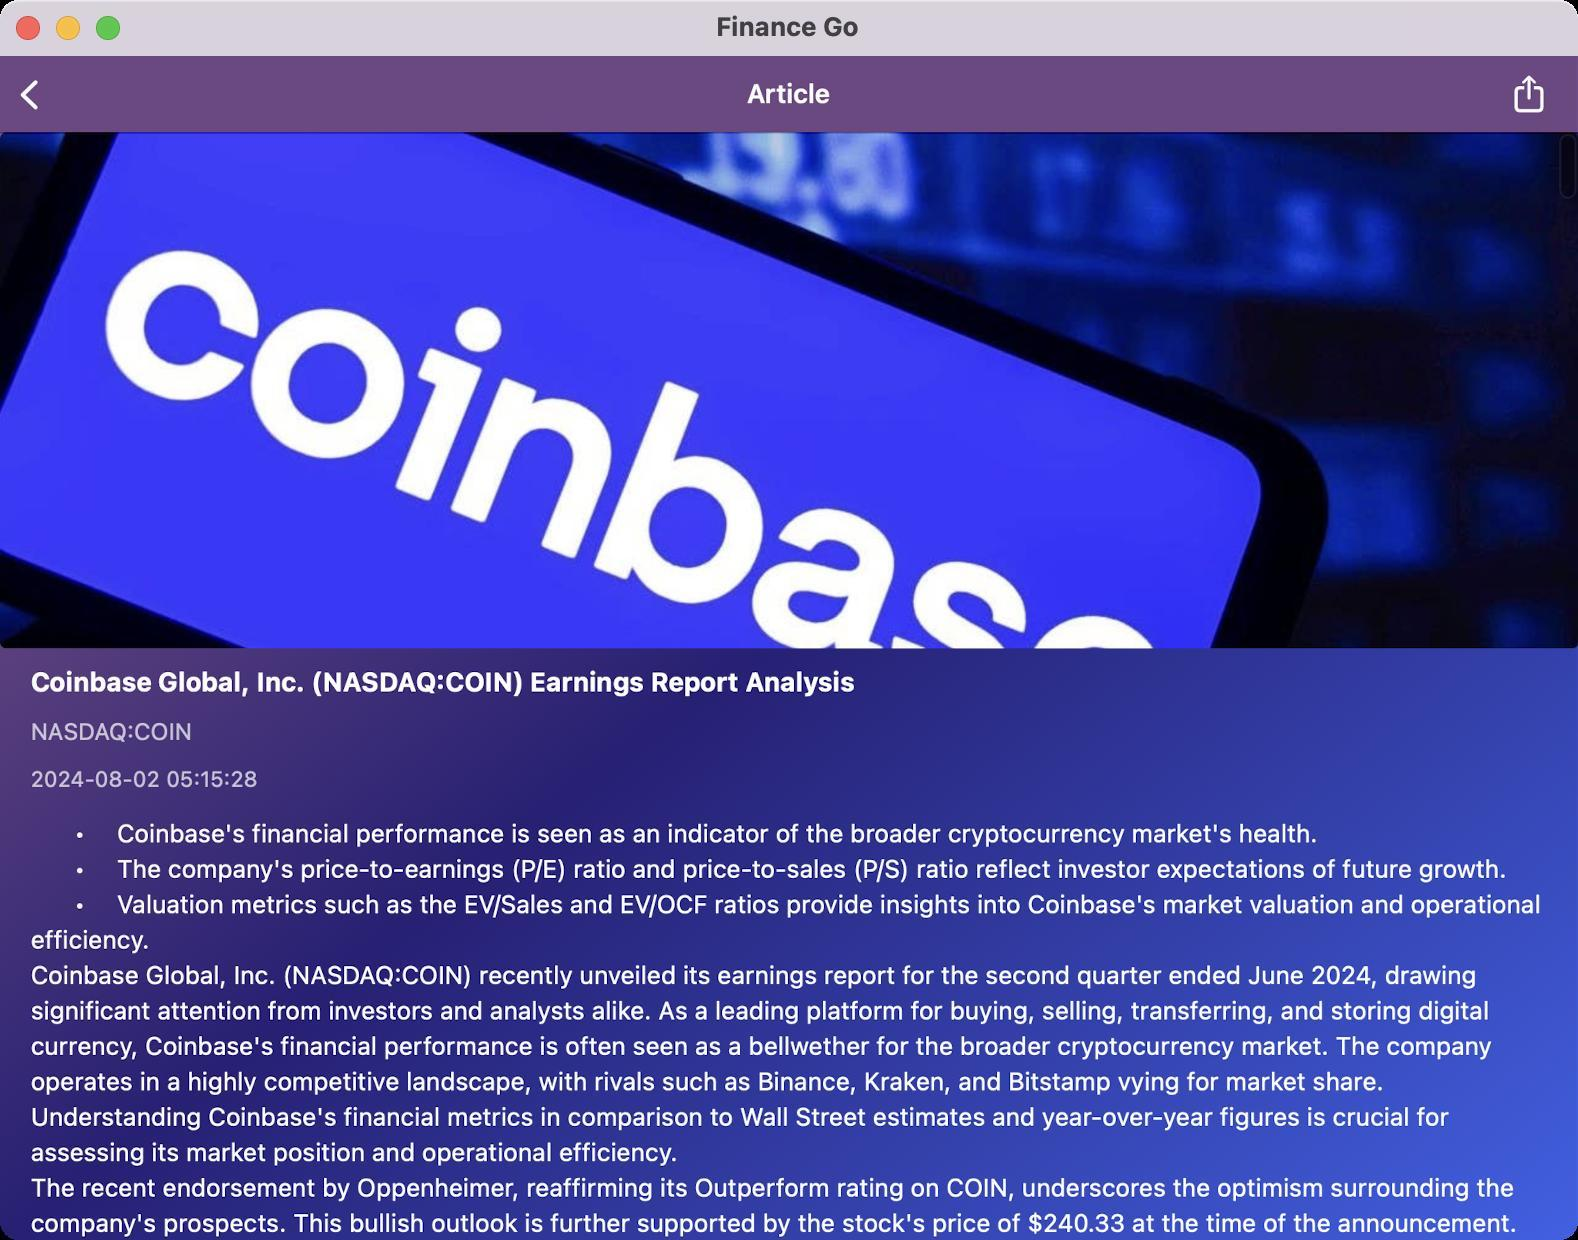
Accessibility tree:
{"name": "Finance_Go", "role": "AXWindow", "description": null, "role_description": "standard window", "value": null, "position": "352.00;95.00", "size": "789;620", "children": [{"name": null, "role": "AXGroup", "description": null, "role_description": "group", "value": null, "position": "0.00;0.00", "size": "789;620", "children": [{"name": null, "role": "AXGroup", "description": null, "role_description": "group", "value": null, "position": "0.00;0.00", "size": "789;621", "children": [{"name": null, "role": "AXGroup", "description": null, "role_description": "group", "value": null, "position": "0.00;0.00", "size": "789;621", "children": [{"name": null, "role": "AXGroup", "description": null, "role_description": "Nav bar", "value": null, "position": "0.00;27.72", "size": "789;38", "children": [{"name": null, "role": "AXButton", "description": "BNBUSD", "role_description": "back button", "value": null, "position": "0.00;30.03", "size": "34;34", "children": []}, {"name": null, "role": "AXHeading", "description": "Article", "role_description": "heading", "value": null, "position": "373.45;39.27", "size": "42;16", "children": []}, {"name": null, "role": "AXButton", "description": "navItem share", "role_description": "button", "value": null, "position": "746.90;30.03", "size": "33;34", "children": []}]}, {"name": null, "role": "AXGroup", "description": null, "role_description": "group", "value": null, "position": "0.00;0.00", "size": "789;621", "children": [{"name": null, "role": "AXGroup", "description": null, "role_description": "group", "value": null, "position": "0.00;0.00", "size": "789;621", "children": [{"name": null, "role": "AXGroup", "description": null, "role_description": "table", "value": null, "position": "0.00;66.22", "size": "789;554", "children": [{"name": null, "role": "AXGroup", "description": null, "role_description": "group", "value": "", "position": "0.00;66.22", "size": "789;940", "children": [{"name": null, "role": "AXStaticText", "description": "Coinbase Global, Inc. (NASDAQ:COIN) Earnings Report Analysis, NASDAQ:COIN, 2024-08-02 05:15:28, •\tCoinbase's financial performance is seen as an indicator of the broader cryptocurrency market's health.\n\t•\tThe company's price-to-earnings (P/E) ratio and price-to-sales (P/S) ratio reflect investor expectations of future growth.\n\t•\tValuation metrics such as the EV/Sales and EV/OCF ratios provide insights into Coinbase's market valuation and operational efficiency.\nCoinbase Global, Inc. (NASDAQ:COIN) recently unveiled its earnings report for the second quarter ended June 2024, drawing significant attention from investors and analysts alike. As a leading platform for buying, selling, transferring, and storing digital currency, Coinbase's financial performance is often seen as a bellwether for the broader cryptocurrency market. The company operates in a highly competitive landscape, with rivals such as Binance, Kraken, and Bitstamp vying for market share. Understanding Coinbase's financial metrics in comparison to Wall Street estimates and year-over-year figures is crucial for assessing its market position and operational efficiency.\nThe recent endorsement by Oppenheimer, reaffirming its Outperform rating on COIN, underscores the optimism surrounding the company's prospects. This bullish outlook is further supported by the stock's price of $240.33 at the time of the announcement. Such analyst ratings are pivotal, as they can influence investor sentiment and stock performance. The backing by Oppenheimer, especially in light of comments from influential figures like Trump, suggests confidence in Coinbase's strategic direction and its ability to capitalize on the evolving digital currency landscape.\nCoinbase's financial health can be gauged through several key financial metrics. The company's price-to-earnings (P/E) ratio of approximately 35.30 indicates the premium investors are willing to pay for its earnings, reflecting expectations of future growth. Similarly, the price-to-sales (P/S) ratio of about 11.07 highlights the value placed on the company's sales, suggesting robust revenue generation capabilities. These ratios are essential for investors to understand the company's valuation and growth prospects.\nFurther analysis of Coinbase's valuation metrics, such as the enterprise value to sales (EV/Sales) ratio of roughly 10.48 and the enterprise value to operating cash flow (EV/OCF) ratio of around 47.27, provides insights into the company's market valuation relative to its sales and cash flow. These figures indicate how the market values the company's overall business and its operational efficiency. Additionally, the earnings yield of approximately 2.83% offers an indication of the potential return on investment, while the debt-to-equity (D/E) ratio of about 0.53 shows a balanced financing strategy. The current ratio of 1.03 demonstrates the company's ability to meet its short-term obligations, further highlighting its financial stability.\nIn summary, Coinbase's latest earnings report and subsequent analysis by financial institutions like Oppenheimer reveal a company that is navigating the complexities of the cryptocurrency market with a strong financial foundation and strategic foresight. The detailed metrics provide a comprehensive view of Coinbase's financial health, operational efficiency, and market valuation, offering valuable insights for investors and stakeholders.", "role_description": "text", "value": "", "position": "0.00;66.22", "size": "789;940", "children": []}, {"name": null, "role": "AXLink", "description": "https://financialmodelingprep.com/market-news/coinbase-global-nasdaq-coin-earnings-report-analysis", "role_description": "link", "value": null, "position": "15.40;964.81", "size": "758;26", "children": []}]}]}]}]}]}]}]}, {"name": null, "role": "AXButton", "description": null, "role_description": "close button", "value": null, "position": "7.00;6.00", "size": "14;16", "children": []}, {"name": null, "role": "AXButton", "description": null, "role_description": "full screen button", "value": null, "position": "47.00;6.00", "size": "14;16", "children": [{"name": null, "role": "AXGroup", "description": null, "role_description": "group", "value": null, "position": "47.00;6.00", "size": "14;16", "children": [{"name": null, "role": "AXGroup", "description": null, "role_description": "group", "value": null, "position": "47.00;6.00", "size": "14;16", "children": []}]}]}, {"name": null, "role": "AXButton", "description": null, "role_description": "minimize button", "value": null, "position": "27.00;6.00", "size": "14;16", "children": []}, {"name": null, "role": "AXStaticText", "description": null, "role_description": "text", "value": "Finance Go", "position": "356.00;5.00", "size": "76;16", "children": []}]}